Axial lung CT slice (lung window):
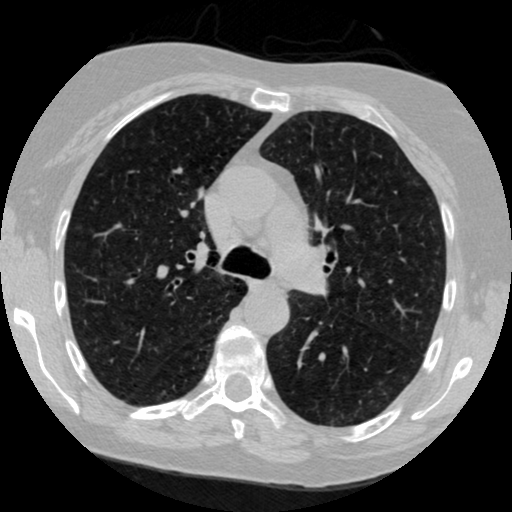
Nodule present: no